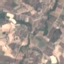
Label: PermanentCrop